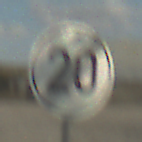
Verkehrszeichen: EndeGeschwindigkeit20
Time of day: MorningAfternoon
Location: Outdoor (RoadRail)
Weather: PartlyCloudy
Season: NotSpecified
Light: Natural